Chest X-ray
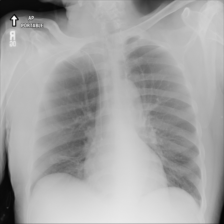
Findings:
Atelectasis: positive
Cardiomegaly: negative
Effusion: negative
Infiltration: positive
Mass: negative
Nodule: negative
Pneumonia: negative
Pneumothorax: negative
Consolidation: negative
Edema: negative
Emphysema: negative
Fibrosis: negative
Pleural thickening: negative
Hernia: negative